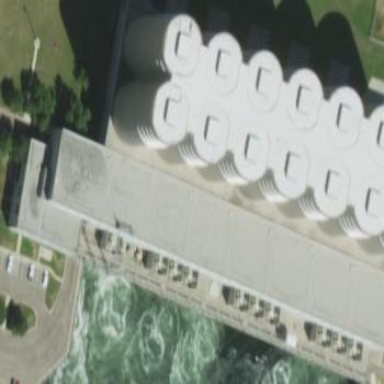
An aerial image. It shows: Power plant building.